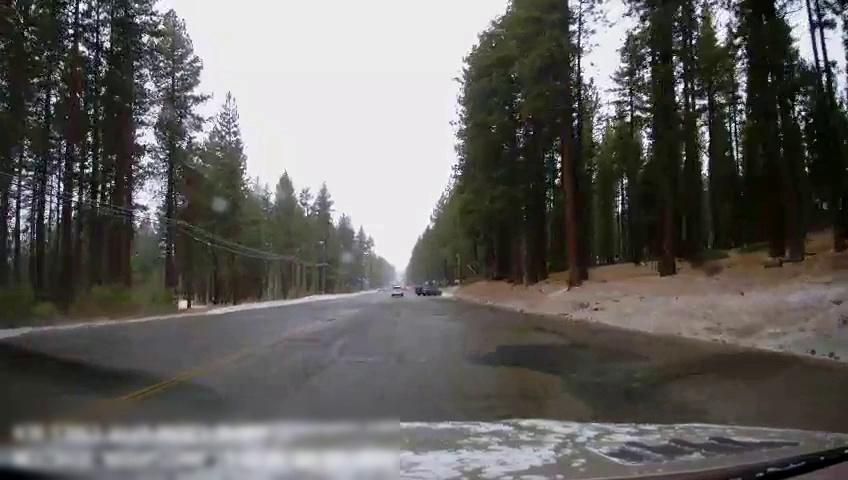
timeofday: Day
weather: Snowy
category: Drivable Space
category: Vehicles | Van
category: Vehicles | Car
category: Vehicles | SUV
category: Lanes | Current Lane